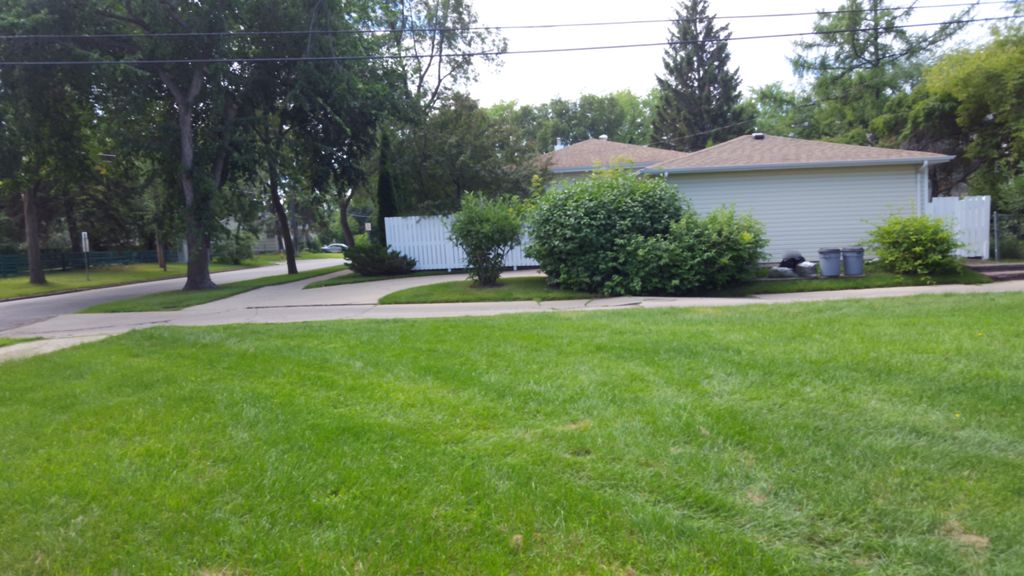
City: edmonton